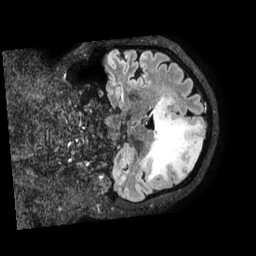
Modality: FLAIR
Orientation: coronal
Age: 54
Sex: male
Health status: ill
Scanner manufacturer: philips
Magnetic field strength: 3 T
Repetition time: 4.8 s
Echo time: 0.34 s